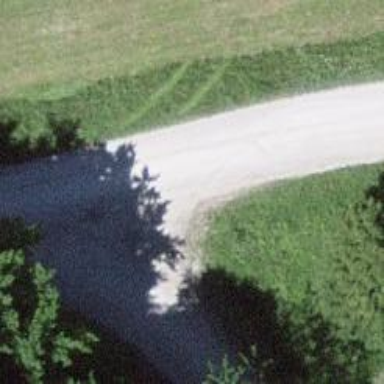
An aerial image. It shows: Unclassified road with compacted surface.